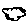
Label: cloud